Question: I don't have use for the menu and tools bars in gvim on Windows; Can I hide them?
This will give more space to the text area.

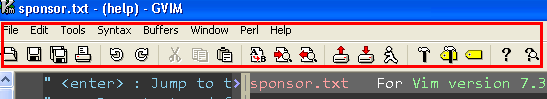
Answer: Use the <URL>.
'''
:set guioptions -=m
'''
Removes the <URL>.
'''
:set guioptions -=T
'''
Removes the <URL>.
<URL>